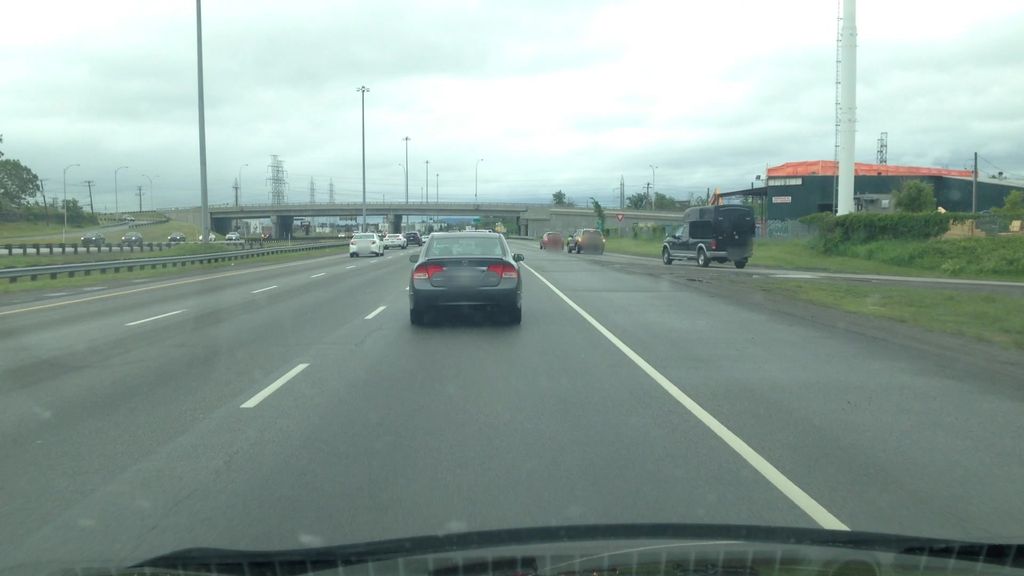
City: montreal